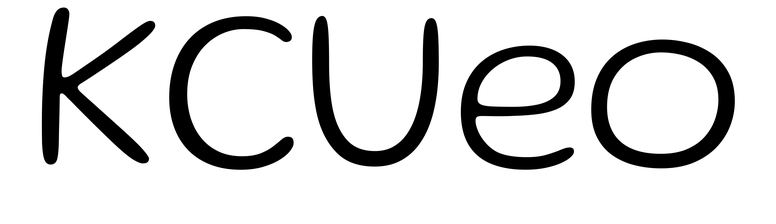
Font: Gluten_ExtraLight